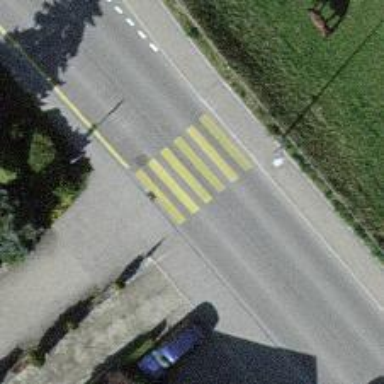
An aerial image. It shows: Uncontrolled zebra crossing on the road.